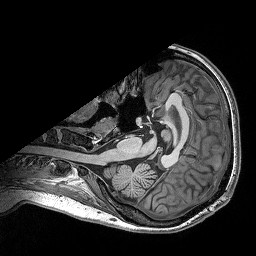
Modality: T1w
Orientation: axial
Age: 27
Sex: female
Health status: healthy
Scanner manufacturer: siemens
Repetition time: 2.53 s
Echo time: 0.00332 s